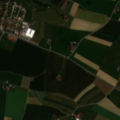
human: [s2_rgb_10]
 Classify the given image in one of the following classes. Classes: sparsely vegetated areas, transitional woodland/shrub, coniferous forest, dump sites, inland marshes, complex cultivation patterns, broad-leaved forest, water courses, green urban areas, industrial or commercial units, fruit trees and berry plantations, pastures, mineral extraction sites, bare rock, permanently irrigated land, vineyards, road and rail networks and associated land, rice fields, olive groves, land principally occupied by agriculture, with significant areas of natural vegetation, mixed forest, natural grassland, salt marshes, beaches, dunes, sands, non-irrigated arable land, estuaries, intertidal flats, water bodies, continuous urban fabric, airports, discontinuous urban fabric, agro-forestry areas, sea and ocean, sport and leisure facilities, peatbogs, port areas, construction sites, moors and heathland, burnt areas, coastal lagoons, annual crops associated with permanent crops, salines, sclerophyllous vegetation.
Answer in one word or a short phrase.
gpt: discontinuous urban fabric, non-irrigated arable land, pastures, land principally occupied by agriculture, with significant areas of natural vegetation